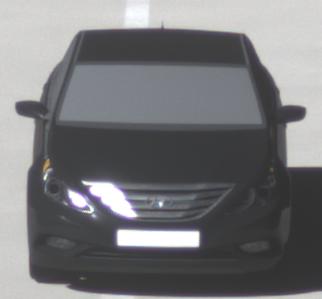
Make: Hyundai
Model: Sonata
Detailed model: Gen. 6 YF
Model produced from: 2009
Model produced until: 2016
Doors: 4
Color: black
Road condition: dry road
Daytime: morning or afternoon
Contrast: high contrast